Field crop: maize
Growth stage: 2
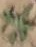
Species: atriplex